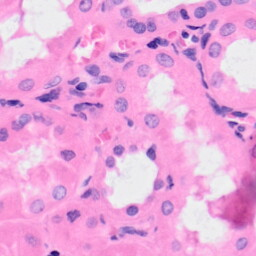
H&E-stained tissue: Kidney